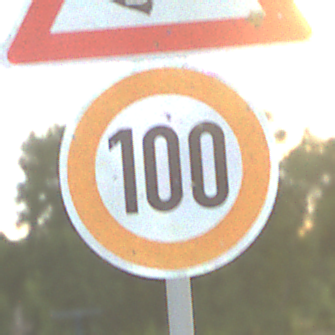
Verkehrszeichen: Geschwindigkeit100
Zusatzzeichen oben: AmphibienwanderungLinks
Umgebung: Outdoor, RoadRail
Tageszeit: SunriseSunset
Wetter: PartlyCloudy
Licht: Natural
Jahreszeit: NotSpecified
Kontrast: LowContrast